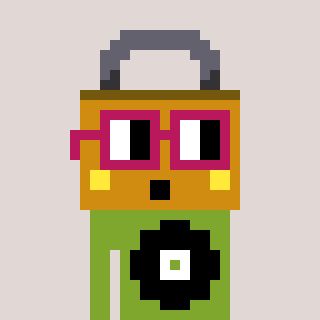
a pixel art character with square dark red glasses, a lock-shaped head and a slimegreen-colored body on a warm background